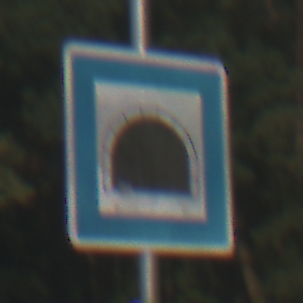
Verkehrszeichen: Tunnel
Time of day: SunriseSunset
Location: Outdoor (Nature)
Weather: PartlyCloudy
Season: NotSpecified
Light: Natural